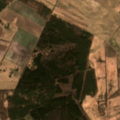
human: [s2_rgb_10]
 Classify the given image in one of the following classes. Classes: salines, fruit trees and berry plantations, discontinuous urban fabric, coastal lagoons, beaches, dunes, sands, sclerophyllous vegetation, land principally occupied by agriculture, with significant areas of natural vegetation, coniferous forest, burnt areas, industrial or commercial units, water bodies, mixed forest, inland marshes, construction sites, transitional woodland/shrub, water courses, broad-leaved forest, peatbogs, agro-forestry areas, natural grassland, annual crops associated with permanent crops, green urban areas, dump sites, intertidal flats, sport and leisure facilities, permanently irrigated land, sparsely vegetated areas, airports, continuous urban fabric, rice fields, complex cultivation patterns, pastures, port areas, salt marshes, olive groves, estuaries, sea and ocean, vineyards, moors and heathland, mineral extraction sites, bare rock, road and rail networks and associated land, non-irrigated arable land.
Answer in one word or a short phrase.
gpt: non-irrigated arable land, pastures, mixed forest